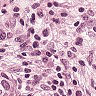
Metastatic tissue present: yes